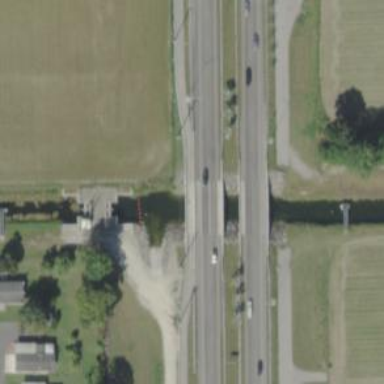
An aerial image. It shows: Trunk highway bridge with separate sidewalks.